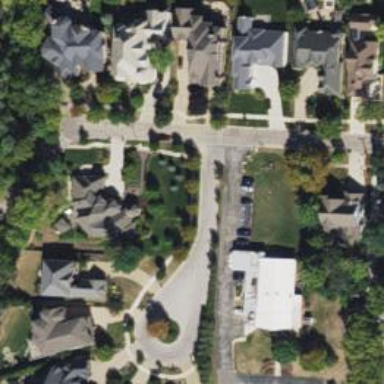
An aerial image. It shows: Residential road with separate asphalt sidewalk.